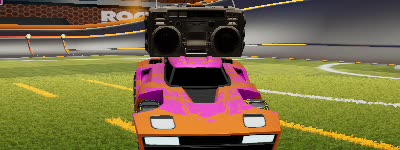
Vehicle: breakout